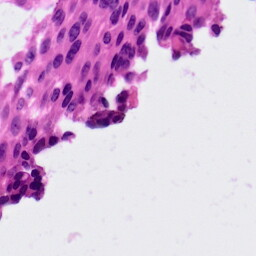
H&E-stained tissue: Ovarian